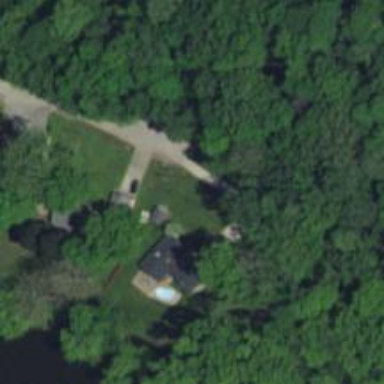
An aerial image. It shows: Driveway.